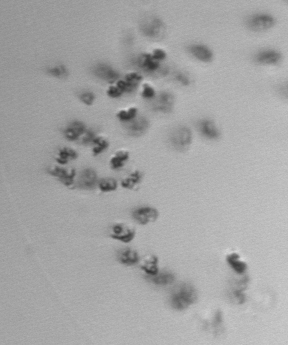
Label: Phaeocystis